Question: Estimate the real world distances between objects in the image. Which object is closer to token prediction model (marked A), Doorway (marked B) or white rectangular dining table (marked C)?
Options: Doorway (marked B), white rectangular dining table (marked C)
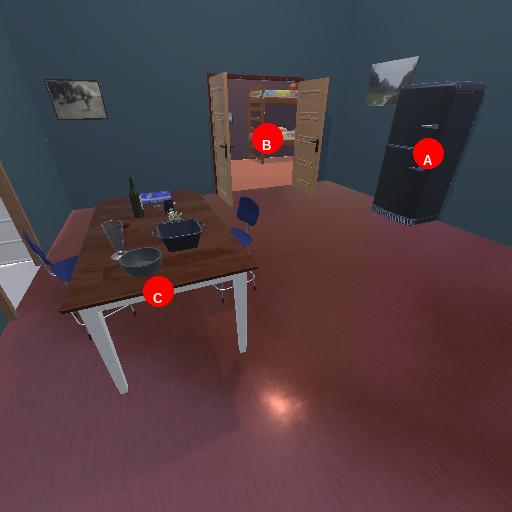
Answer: Doorway (marked B)